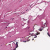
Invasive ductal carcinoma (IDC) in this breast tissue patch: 0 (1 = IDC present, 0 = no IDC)